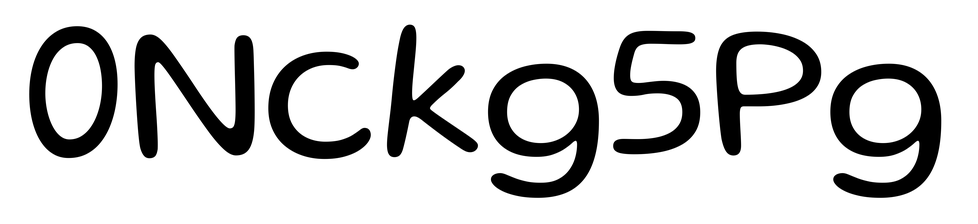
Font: Gluten_Light